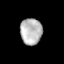
Tissue: prostate
Cell type: T cells
Senescence score: 0.3201
Nuclear area (px): 562
Mean DAPI intensity: 183.068